Interaction volume radius: 5 \u00c5
Interaction volume height: 10 \u00c5
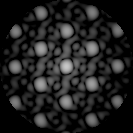
Disorder parameter: 0.1007